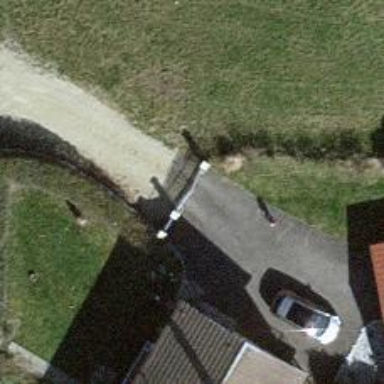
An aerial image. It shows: Gate.